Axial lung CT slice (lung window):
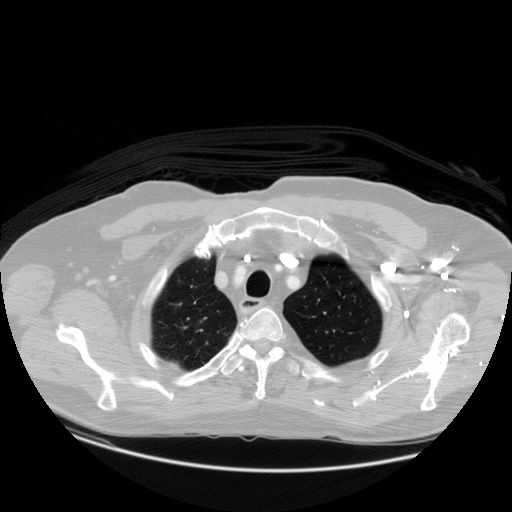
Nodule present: no